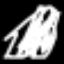
Label: frog